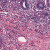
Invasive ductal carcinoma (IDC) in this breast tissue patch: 1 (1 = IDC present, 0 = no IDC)